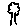
Label: tree